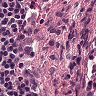
Metastatic tissue present: no